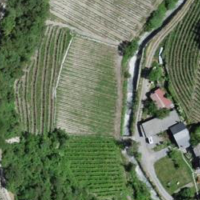
EUNIS habitat code: 40
Species observed at this site:
Chelidonium majus